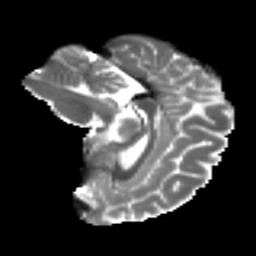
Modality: T2w
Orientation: sagittal
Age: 37
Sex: female
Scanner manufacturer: ge
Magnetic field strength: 3 T
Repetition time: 7.8 s
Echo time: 0.0606 s